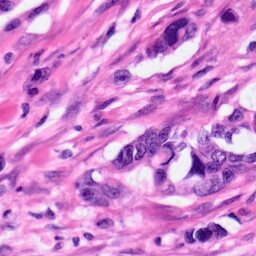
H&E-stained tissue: Pancreatic